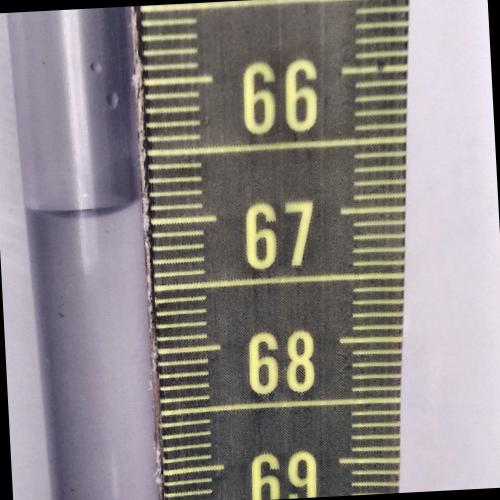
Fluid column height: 66.9 cm